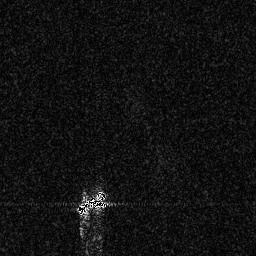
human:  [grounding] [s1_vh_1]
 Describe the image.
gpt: In the satellite image, there is  <ref>1 medium ship </ref> <box>[[29, 73, 41, 83, 0]]</box> located at bottom.